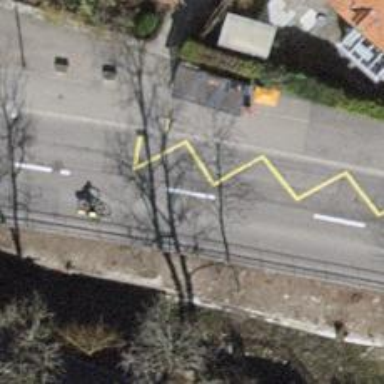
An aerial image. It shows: Trolleybus stop position for public transport.